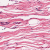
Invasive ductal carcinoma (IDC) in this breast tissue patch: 0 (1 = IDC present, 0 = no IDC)